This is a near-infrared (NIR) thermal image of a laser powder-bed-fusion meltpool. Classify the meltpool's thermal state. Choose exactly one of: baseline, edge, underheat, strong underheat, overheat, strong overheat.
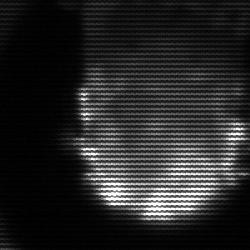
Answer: baseline